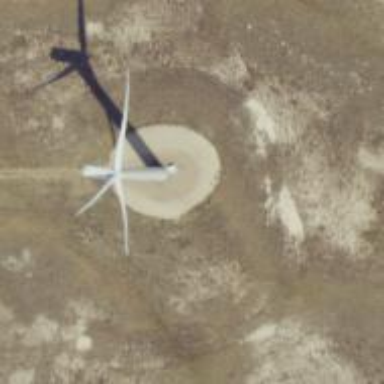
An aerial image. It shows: Wind power generator with wind turbines.